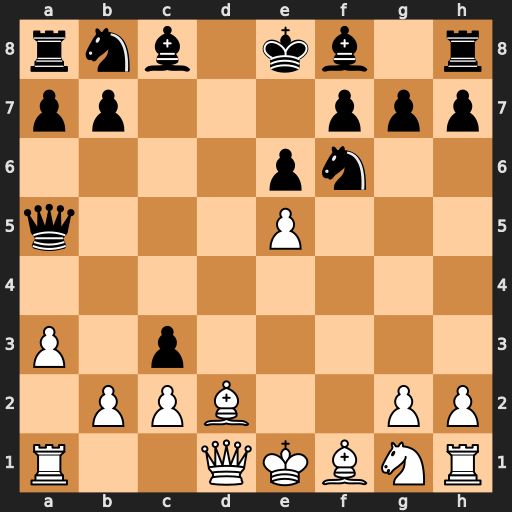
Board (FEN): rnb1kb1r/pp3ppp/4pn2/q3P3/8/P1p5/1PPB2PP/R2QKBNR
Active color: w
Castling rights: KQkq
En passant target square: -
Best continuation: Bxc3 Qc7 exf6